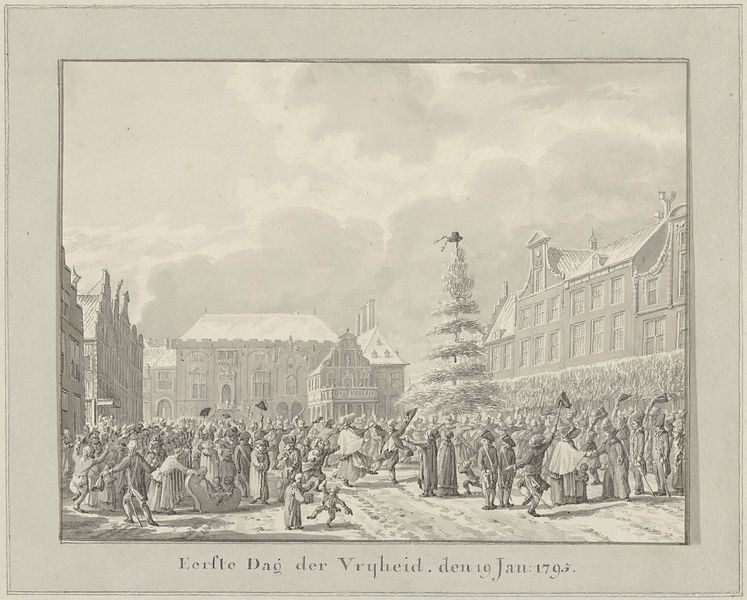
Titel: Omwenteling te Haarlem, 19 januari 1795
Künstler: Vincent Jansz. van der Vinne
Standort: Amsterdam
Institution: Rijksmuseum
Schlagwörter: himmel, wolken, menschen, hüte, häuser, platz, druck, revolution, arbre, ville, hiver, neige, freiheitsbaum, gens, 1795, noël, chrismas